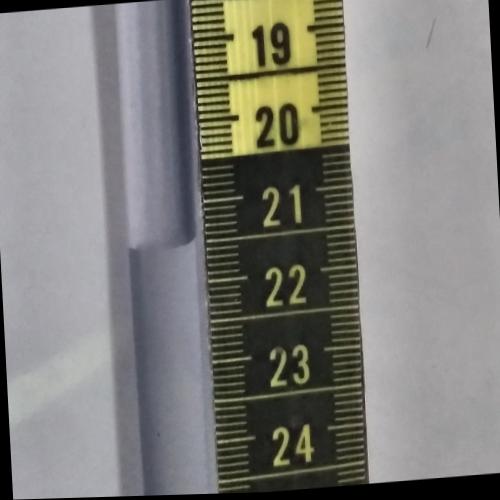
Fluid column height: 21.5 cm